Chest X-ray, PA view. Patient: 51 years old, sex F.
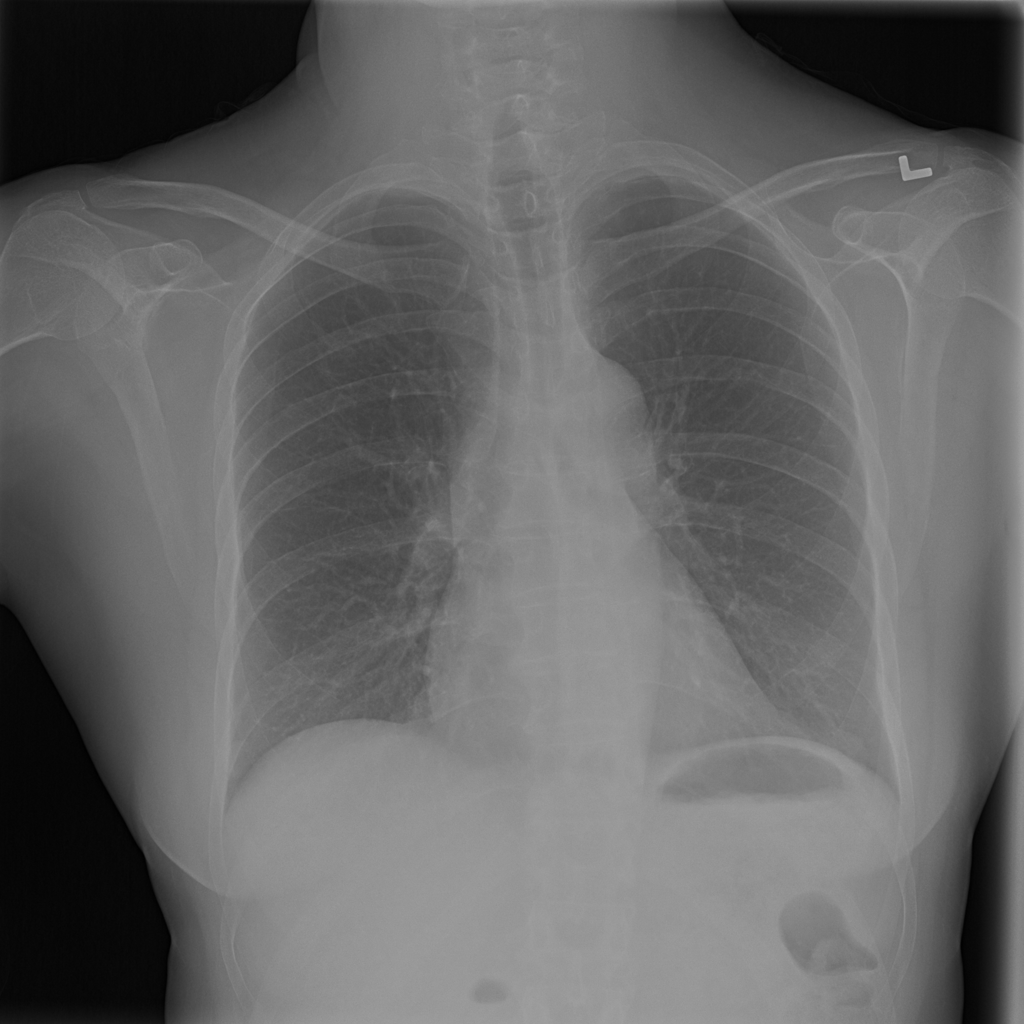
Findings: Infiltration